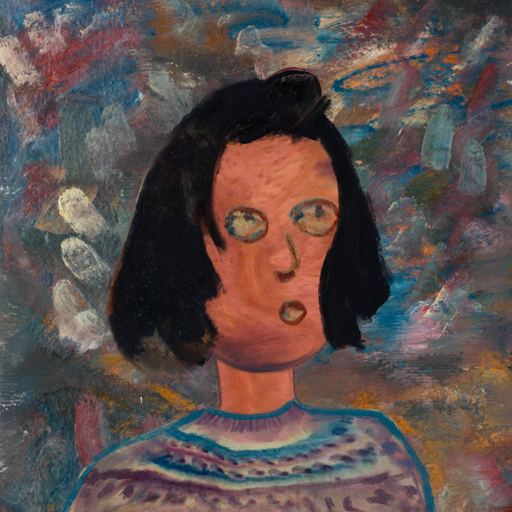
Background: Boggyland, Head And Neck Side: Mother_And_Son_Mother, Face Side: Orphan, Bust: HillGirl, Hair Side: Mosgoul, Head Accessory: Blank, Second Necklace: Blank, Necklace: Blank, Baby: Blank